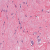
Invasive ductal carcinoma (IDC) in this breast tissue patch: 1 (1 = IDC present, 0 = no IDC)